Interaction volume radius: 10 \u00c5
Interaction volume height: 40 \u00c5
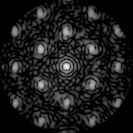
Disorder parameter: 0.3408